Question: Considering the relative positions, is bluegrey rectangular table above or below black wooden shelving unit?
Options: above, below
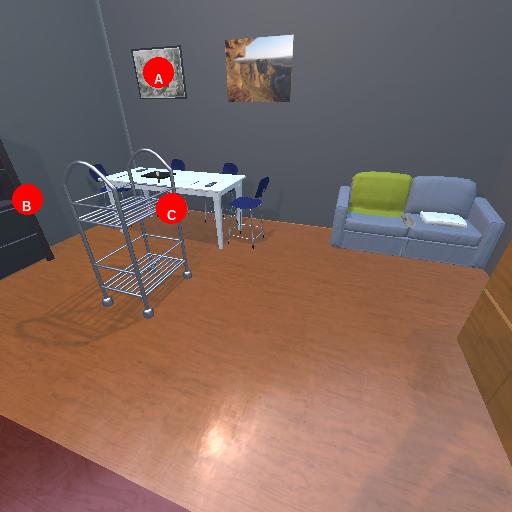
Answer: above